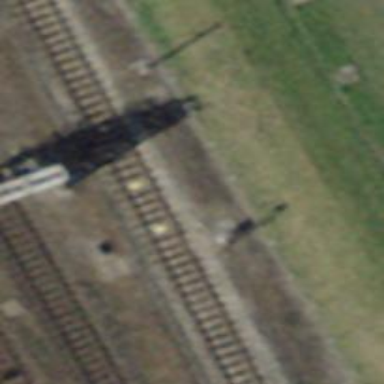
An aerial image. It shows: Railway signal.